Question: Is it possible to make certain letters in a word have a slash through it? I have a tableview with a list of words, and I want to draw a slash through "silent letters"
What would be the best way to approach creating UILabel's to look like this?

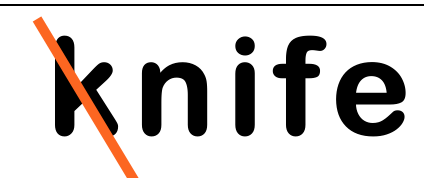
Answer: I guess the best would be to not use 'UILabel' at all.
Create your own 'UIView' subclass, override 'drawRect' and draw the text. Then draw the lines over letters. If you have the font and the text, calculating the position for the line is pretty trivial.